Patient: sex M, age 57
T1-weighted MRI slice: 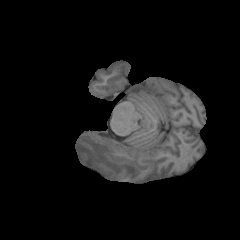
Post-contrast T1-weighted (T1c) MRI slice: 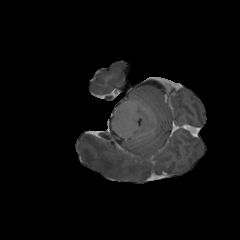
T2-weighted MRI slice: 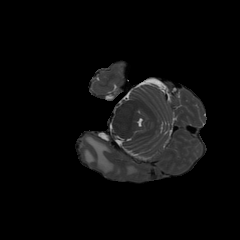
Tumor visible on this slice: yes
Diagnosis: Glioblastoma, IDH-wildtype
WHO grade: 4